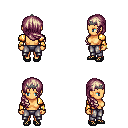
a pixel art fantasy rpg character, female body template, human, tanned skin, gold arm armor, metal pants, white blonde right-swept hairstyle, iron tiara, bracelets, ghillies, four views (front, back, left, right), 2x2 character sprite sheet, small pixel art, hard edges, no anti-aliasing